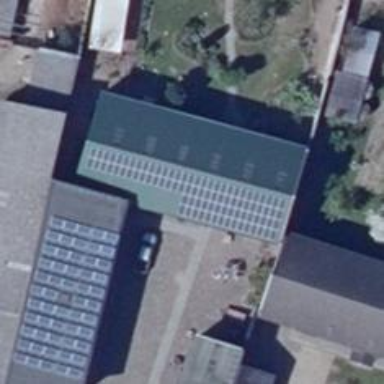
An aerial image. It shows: Solar-powered generator using photovoltaic technology. This small installation generates electricity through solar photovoltaic panels.